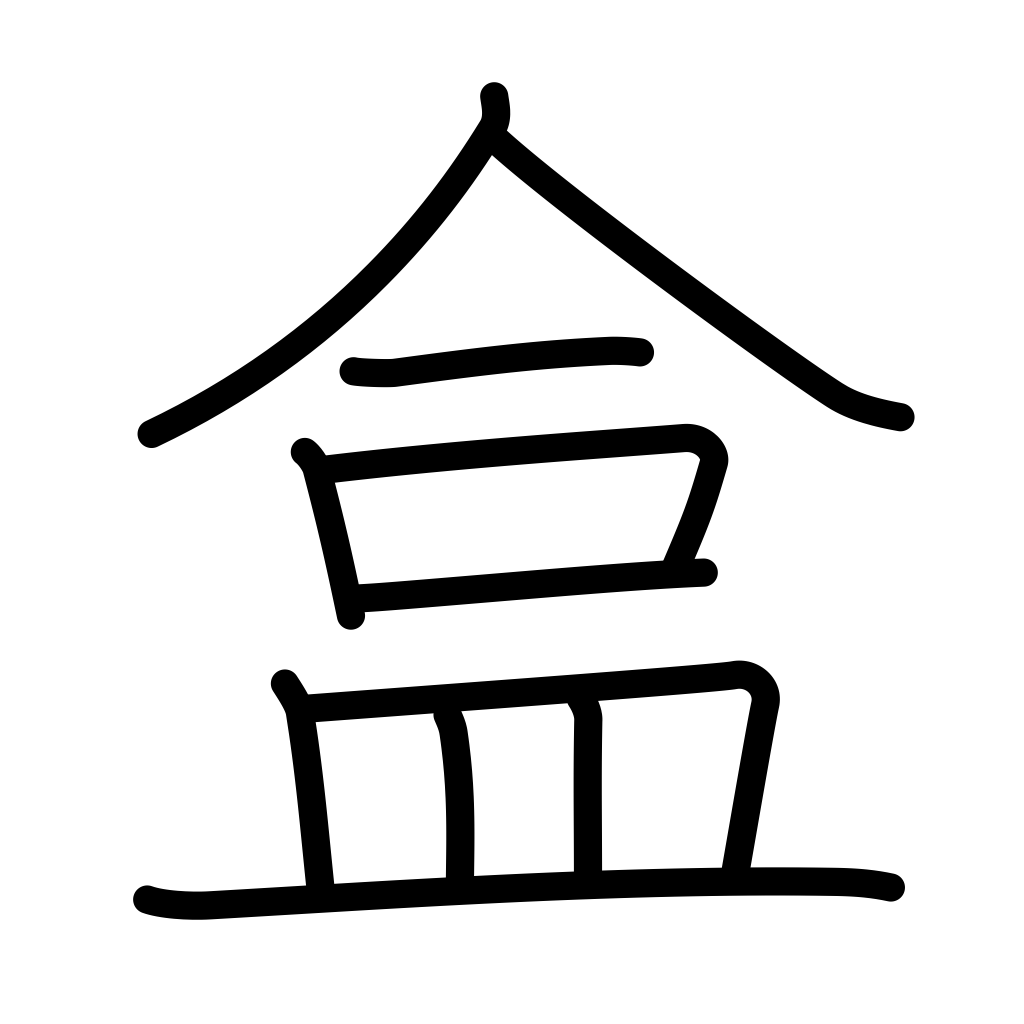
Meaning: covered utensil